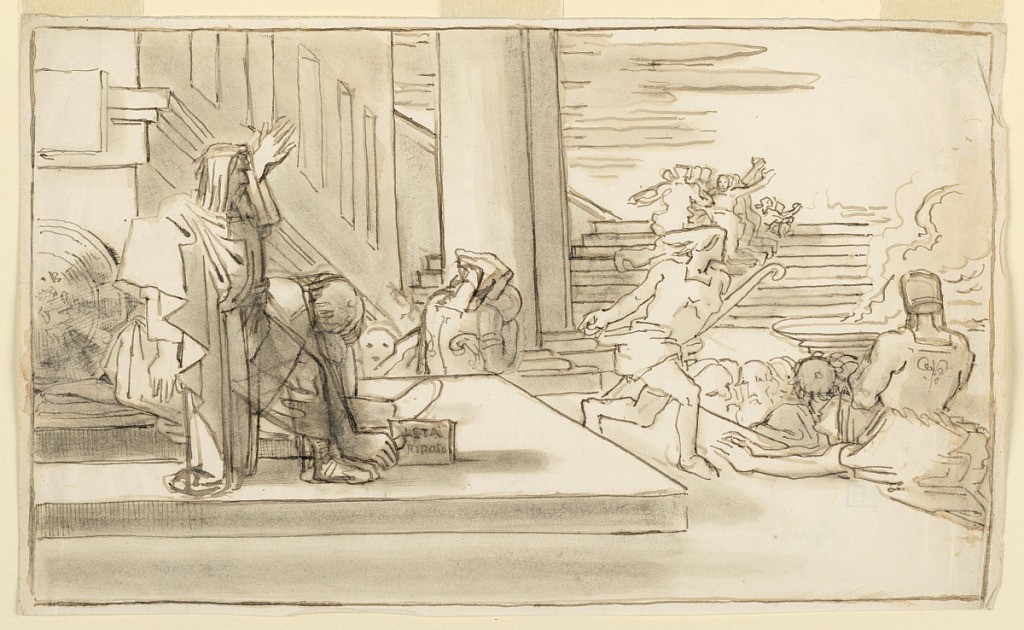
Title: Classical Scene with Seated Leader and Figure Fleeing on Foot
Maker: Fortunato Duranti, Italian, 1787 - 1863
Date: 1820–1850
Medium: Pen and ink, brush and sepia wash on paper
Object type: Drawing
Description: Seated ruler or leader at left, with upraised left hand and foot on block inscribed "LETA / RIPOSO" while draped figure with crook flees rightward and right. Additional figures in audience and on stairs in background. Classical architecture.